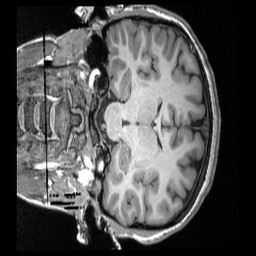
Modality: T1w
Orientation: coronal
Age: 23
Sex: female
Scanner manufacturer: siemens
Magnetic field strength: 3 T
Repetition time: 2.3 s
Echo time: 0.00308 s